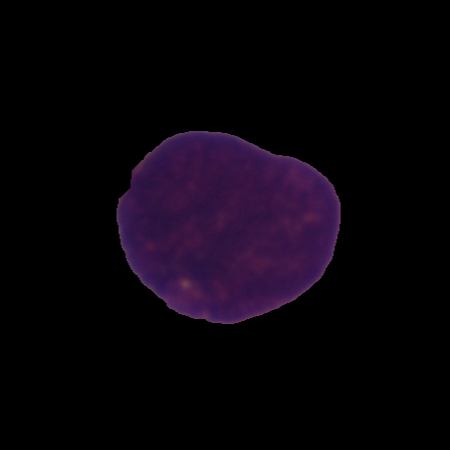
Label: cancer